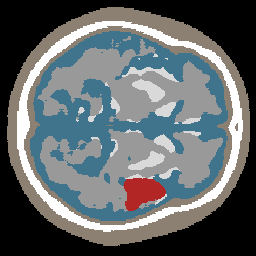
Label: lesion